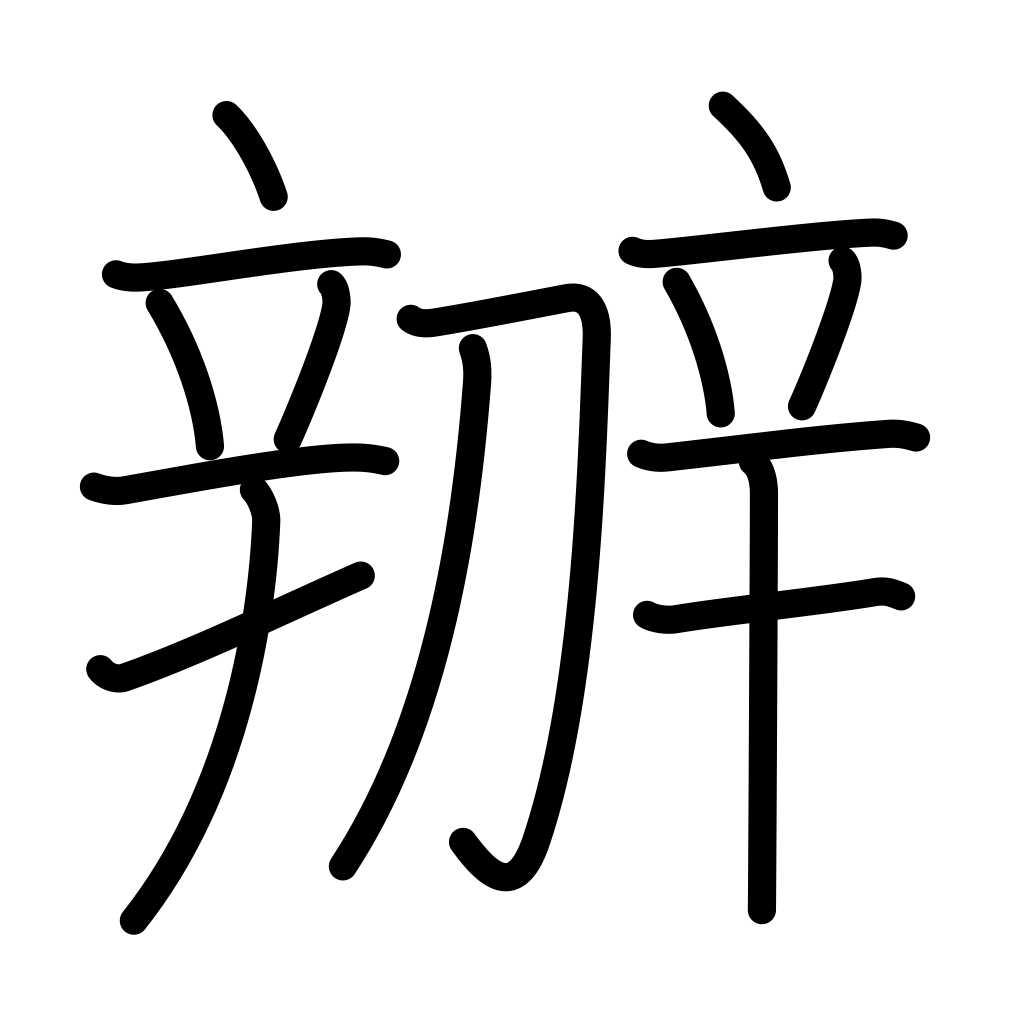
Meaning: manage, do, handle, deal with